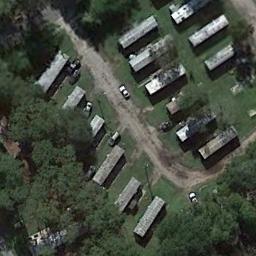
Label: mobile_home_park